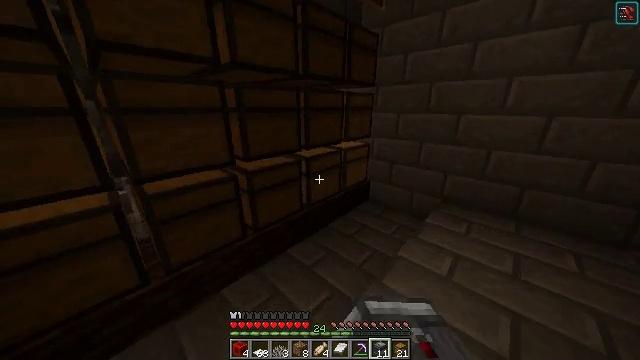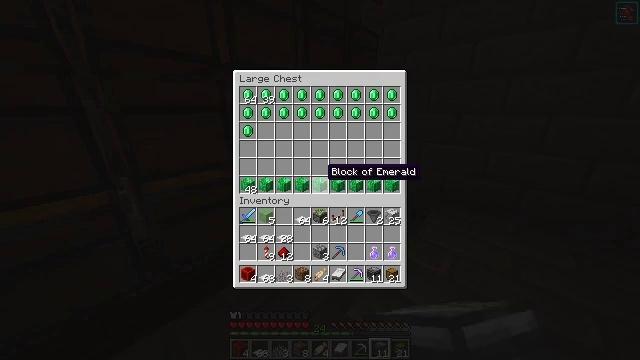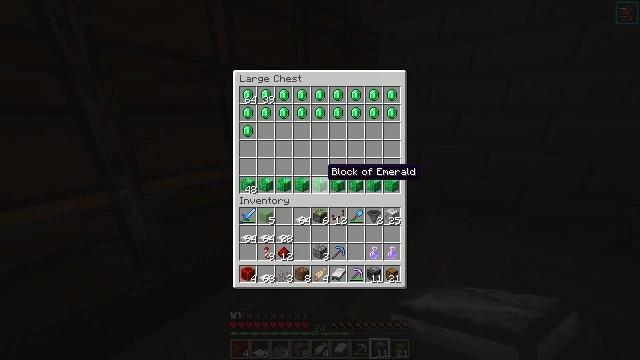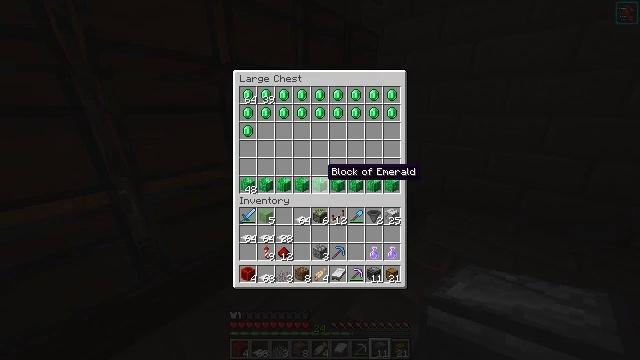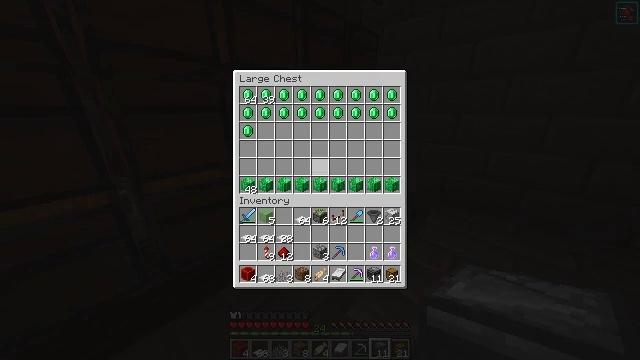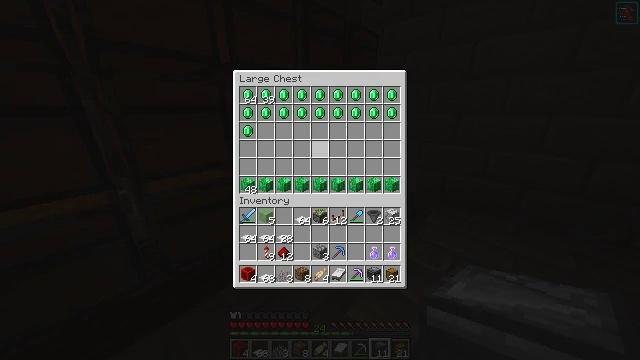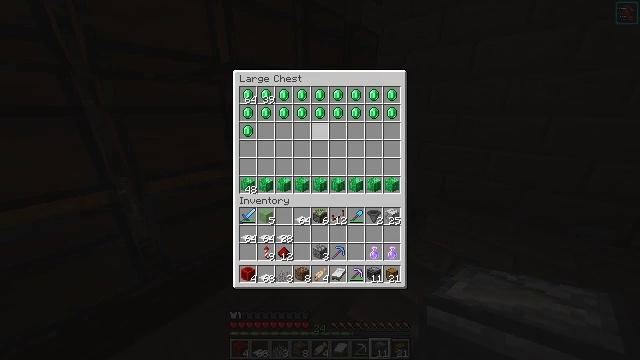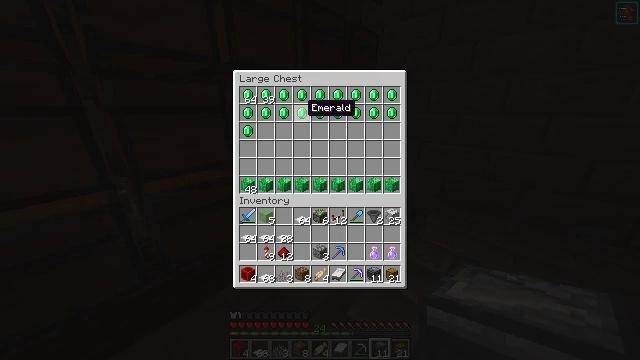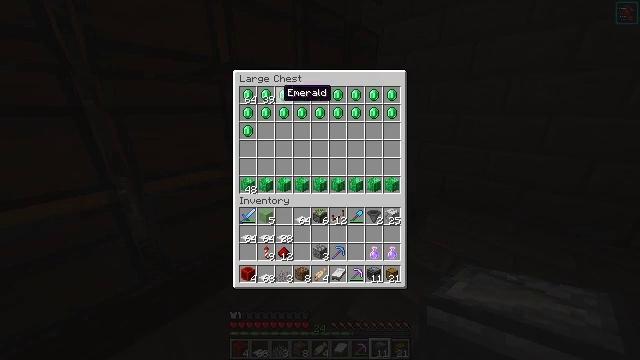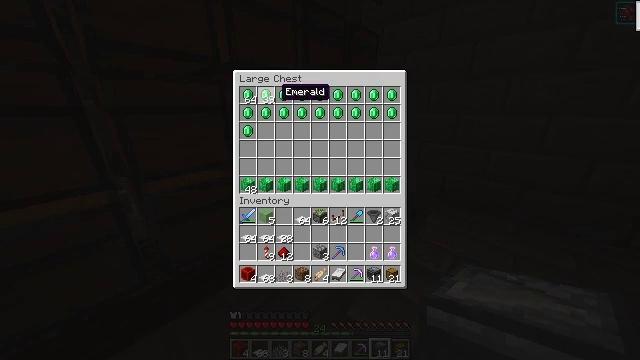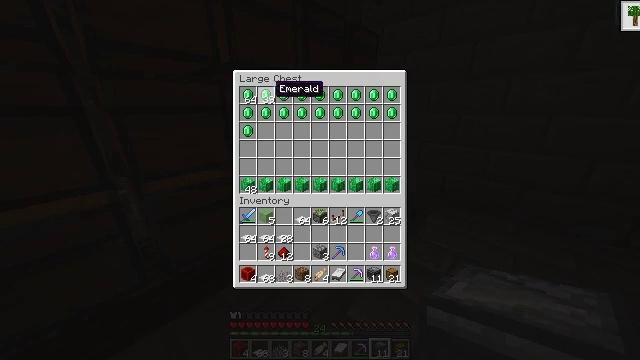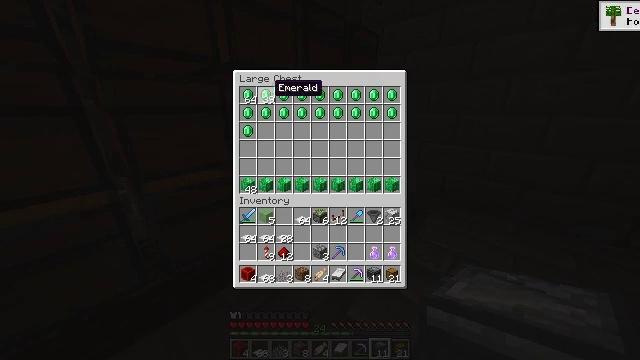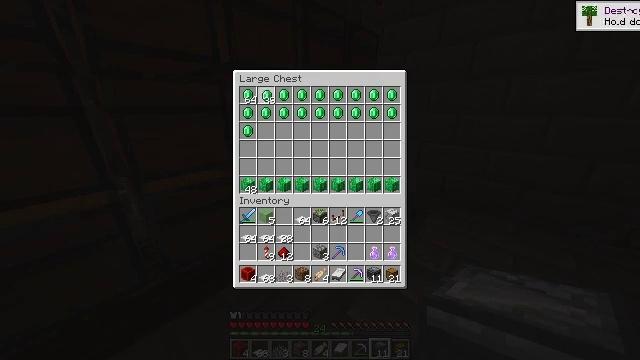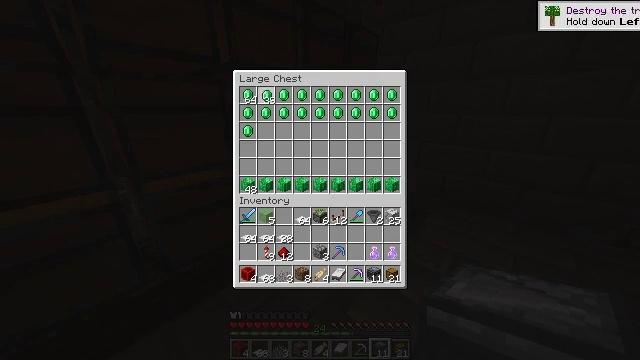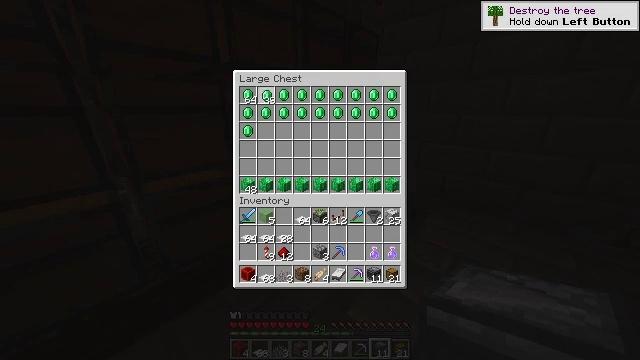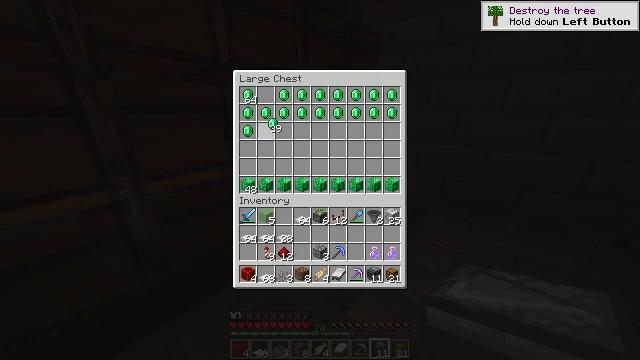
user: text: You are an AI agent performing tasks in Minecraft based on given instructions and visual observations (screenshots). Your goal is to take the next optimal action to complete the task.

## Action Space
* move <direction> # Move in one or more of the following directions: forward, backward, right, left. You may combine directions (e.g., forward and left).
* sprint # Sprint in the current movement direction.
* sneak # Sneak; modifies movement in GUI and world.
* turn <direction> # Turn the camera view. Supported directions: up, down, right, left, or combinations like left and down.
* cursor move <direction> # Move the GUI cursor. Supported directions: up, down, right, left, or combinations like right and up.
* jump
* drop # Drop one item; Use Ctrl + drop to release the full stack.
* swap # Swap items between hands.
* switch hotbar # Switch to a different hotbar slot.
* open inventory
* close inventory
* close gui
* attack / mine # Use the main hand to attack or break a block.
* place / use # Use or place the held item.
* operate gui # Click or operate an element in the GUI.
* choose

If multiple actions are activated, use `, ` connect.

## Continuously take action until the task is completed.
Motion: motion action
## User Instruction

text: Get redstone by crafting with appropriate materials.
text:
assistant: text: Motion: open gui
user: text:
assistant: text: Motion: no_op
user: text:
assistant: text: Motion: no_op
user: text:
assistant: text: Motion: cursor move up
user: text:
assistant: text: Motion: sneak, cursor move up
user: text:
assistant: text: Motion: sneak, cursor move up
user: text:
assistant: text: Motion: sneak, cursor move left and up
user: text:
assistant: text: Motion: cursor move left and up
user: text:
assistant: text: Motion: no_op
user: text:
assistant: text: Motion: no_op
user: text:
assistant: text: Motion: no_op
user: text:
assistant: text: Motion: operate gui
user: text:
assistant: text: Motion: operate gui
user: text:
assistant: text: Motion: no_op
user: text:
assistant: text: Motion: cursor move down, choose
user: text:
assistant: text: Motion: cursor move right and down
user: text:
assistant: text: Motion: cursor move down
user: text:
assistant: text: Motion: no_op
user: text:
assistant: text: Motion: no_op
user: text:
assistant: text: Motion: no_op
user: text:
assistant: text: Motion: cursor move left and up
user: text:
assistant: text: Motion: cursor move left and up
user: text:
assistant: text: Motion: cursor move left and up
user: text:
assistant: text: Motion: no_op
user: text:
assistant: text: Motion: no_op
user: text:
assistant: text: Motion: no_op
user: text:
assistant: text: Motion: no_op
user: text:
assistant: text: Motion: no_op
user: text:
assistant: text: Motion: no_op
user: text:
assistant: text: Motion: no_op